Question: I was trying to build a small project using JPA & EJB but I am already stuck in a very early stage....
Here's the issue.
I have three entities
- Customer
- Item
- Rental
And as you can derive from the names, Customer-Rental(Many to One) and Item-Rental(Many to One).
So the Rental entity stores the Ids of Customer and Item entities as Foreign Key.
I implemented this by using hibernate.hbm2ddl.auto property in the persistence.xml
'''
<persistence-unit name="JPADB">
<provider>org.hibernate.ejb.HibernatePersistence</provider>
<jta-data-source>java:/MySQLDS</jta-data-source>
<exclude-unlisted-classes>false</exclude-unlisted-classes>
<properties>
<property name="hibernate.archive.autodetection" value="class" />
<property name="hibernate.format_sql" value="true" />
<property name="showSql" value="true" />
<property name="hibernate.dialect" value="org.hibernate.dialect.MySQLDialect" />
<property name="hibernate.hbm2ddl.auto" value="update" />
</properties>
</persistence-unit>
</persistence>
'''
'''
@Entity
public class Customer implements Serializable{
private static final long serialVersionUID = 1L;
public Customer() {super();}
@Id
@Column(name = "customer_id")
@GeneratedValue
private int customerId;
@Column(name = "customer_name")
private String customerName;
@OneToMany(targetEntity=Rental.class, mappedBy="customer", cascade=CascadeType.ALL, fetch=FetchType.EAGER)
private List<Rental> rentals;
'''
'''
@Entity
public class Item implements Serializable{
private static final long serialVersionUID = 1L;
public Item() {super();}
@Id
@Column(name = "item_id")
@GeneratedValue
private int itemId;
@Column(name = "item_name")
private String itemName;
@OneToMany(targetEntity=Rental.class, mappedBy="item", cascade=CascadeType.ALL, fetch=FetchType.EAGER)
private List<Rental> rentals;
'''
'''
@Entity
public class Rental implements Serializable{
private static final long serialVersionUID = 1L;
public Rental(){super();}
@Id
@Column(name = "rental_id")
@GeneratedValue
private int rentalId;
private String rentalName;
@ManyToOne(targetEntity = Customer.class)
@JoinColumn(name="customer_id", nullable = false)
private Customer customer;
@ManyToOne(targetEntity = Item.class)
@JoinColumn(name="item_id", nullable = false)
private Item item;
'''
And I test it with the code below
'''
@Override
public void saveCustomer(Customer customer) {
if(entityManager.contains(customer))
entityManager.merge(customer);
else
entityManager.persist(customer);
}
'''
The code works fine only if I get rid of relationship between Customer and Rent entity, which is one-to-many by blocking codes that referring private List rentals in Customer entity.
If I try this it gives me this error
'''
log4j:WARN No appenders could be found for logger (org.jboss.logging).
log4j:WARN Please initialize the log4j system properly.
Exception in thread "main" java.lang.reflect.UndeclaredThrowableException
at com.sun.proxy.$Proxy0.retrieveAllItems(Unknown Source)
at com.hidvd.client.HiDVDApplicationClient.main(HiDVDApplicationClient.java:28)
Caused by: java.lang.ClassNotFoundException: org.hibernate.collection.internal.PersistentBag
at java.net.URLClassLoader$1.run(Unknown Source)
at java.net.URLClassLoader$1.run(Unknown Source)
at java.security.AccessController.doPrivileged(Native Method)
at java.net.URLClassLoader.findClass(Unknown Source)
at java.lang.ClassLoader.loadClass(Unknown Source)
at sun.misc.Launcher$AppClassLoader.loadClass(Unknown Source)
at java.lang.ClassLoader.loadClass(Unknown Source)
at java.lang.Class.forName0(Native Method)
at java.lang.Class.forName(Unknown Source)
at org.jboss.marshalling.AbstractClassResolver.loadClass(AbstractClassResolver.java:135)
at org.jboss.marshalling.AbstractClassResolver.resolveClass(AbstractClassResolver.java:116)
at org.jboss.marshalling.river.RiverUnmarshaller.doReadClassDescriptor(RiverUnmarshaller.java:892)
at org.jboss.marshalling.river.RiverUnmarshaller.doReadNewObject(RiverUnmarshaller.java:1204)
at org.jboss.marshalling.river.RiverUnmarshaller.doReadObject(RiverUnmarshaller.java:272)
at org.jboss.marshalling.river.RiverUnmarshaller.doReadObject(RiverUnmarshaller.java:209)
at org.jboss.marshalling.river.RiverUnmarshaller.readFields(RiverUnmarshaller.java:1677)
at org.jboss.marshalling.river.RiverUnmarshaller.doInitSerializable(RiverUnmarshaller.java:1593)
at org.jboss.marshalling.river.RiverUnmarshaller.doReadNewObject(RiverUnmarshaller.java:1235)
at org.jboss.marshalling.river.RiverUnmarshaller.doReadObject(RiverUnmarshaller.java:272)
at org.jboss.marshalling.river.RiverUnmarshaller.doReadObject(RiverUnmarshaller.java:209)
at org.jboss.marshalling.river.RiverUnmarshaller.doReadCollectionObject(RiverUnmarshaller.java:180)
at org.jboss.marshalling.river.RiverUnmarshaller.readCollectionData(RiverUnmarshaller.java:771)
at org.jboss.marshalling.river.RiverUnmarshaller.doReadObject(RiverUnmarshaller.java:649)
at org.jboss.marshalling.river.RiverUnmarshaller.doReadObject(RiverUnmarshaller.java:209)
at org.jboss.marshalling.AbstractObjectInput.readObject(AbstractObjectInput.java:37)
at org.jboss.ejb.client.remoting.MethodInvocationResponseHandler$MethodInvocationResultProducer.getResult(MethodInvocationResponseHandler.java:107)
at org.jboss.ejb.client.EJBClientInvocationContext.getResult(EJBClientInvocationContext.java:270)
at org.jboss.ejb.client.TransactionInterceptor.handleInvocationResult(TransactionInterceptor.java:47)
at org.jboss.ejb.client.EJBClientInvocationContext.getResult(EJBClientInvocationContext.java:272)
at org.jboss.ejb.client.ReceiverInterceptor.handleInvocationResult(ReceiverInterceptor.java:132)
at org.jboss.ejb.client.EJBClientInvocationContext.getResult(EJBClientInvocationContext.java:260)
at org.jboss.ejb.client.EJBClientInvocationContext.awaitResponse(EJBClientInvocationContext.java:399)
at org.jboss.ejb.client.EJBInvocationHandler.doInvoke(EJBInvocationHandler.java:140)
at org.jboss.ejb.client.EJBInvocationHandler.doInvoke(EJBInvocationHandler.java:121)
at org.jboss.ejb.client.EJBInvocationHandler.invoke(EJBInvocationHandler.java:104)
... 2 more
'''
I've practiced this using hibernate session before but I need to do this using JPA Annotation and JPA EntityManager.
I included hibernate libraries in the project but no difference.
This is my first attempt to Enterprise Java and I feel frustrated with my learning ability.
Hope you guys could help me.
And I will really appreciate if anyone can give me an sample code of EJB+JPA project that implements DVD rental store database. I am doing this to get a job (which I already lost the chance... but I really want to finish this for future opportunity).
The post has got too long. Thanks for reading this. :)
**Here's my list of jar files

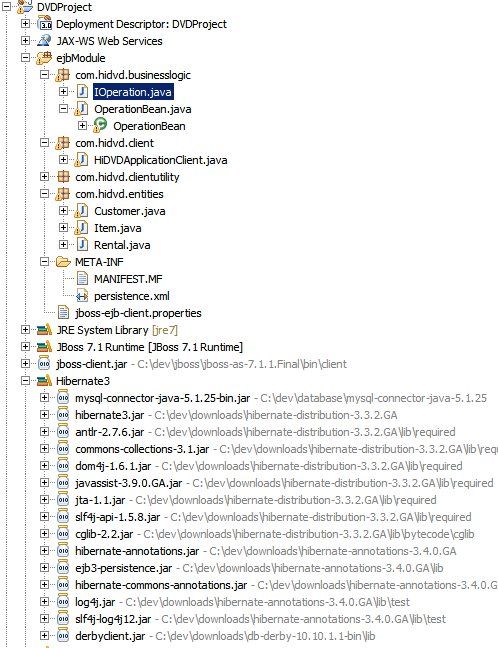
Answer: You are missing at least one Hibernate jar from your classpath: hibernate-core. At a minimum you'll need hibernate-entitymanager + hibernate-core + .
TBH this is why projects usually employ some form of depenendency management, be that Maven or Gradle or Ivy or...